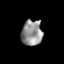
Tissue: prostate
Cell type: T cells
Senescence score: 0.2217
Nuclear area (px): 524
Mean DAPI intensity: 147.193